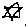
Label: hexagon